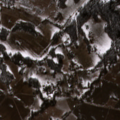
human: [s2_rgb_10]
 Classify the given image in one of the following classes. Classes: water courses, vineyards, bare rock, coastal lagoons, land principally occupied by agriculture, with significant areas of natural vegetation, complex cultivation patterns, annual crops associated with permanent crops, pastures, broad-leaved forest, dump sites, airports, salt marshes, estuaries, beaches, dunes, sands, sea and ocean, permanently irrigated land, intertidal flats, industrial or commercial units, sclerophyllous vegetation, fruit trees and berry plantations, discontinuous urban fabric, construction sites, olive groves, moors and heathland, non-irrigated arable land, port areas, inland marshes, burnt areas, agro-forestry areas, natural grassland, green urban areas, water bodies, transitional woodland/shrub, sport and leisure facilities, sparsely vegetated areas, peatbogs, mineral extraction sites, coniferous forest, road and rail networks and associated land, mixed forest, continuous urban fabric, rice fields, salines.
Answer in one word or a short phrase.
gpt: non-irrigated arable land, complex cultivation patterns, land principally occupied by agriculture, with significant areas of natural vegetation, broad-leaved forest